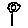
Label: flower